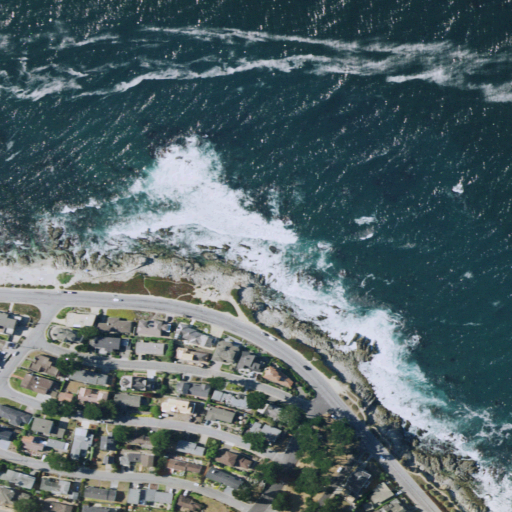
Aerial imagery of cape in California named Lucas Point containing open water, medium intensity development, low intensity development, high intensity development, and open development